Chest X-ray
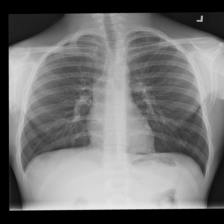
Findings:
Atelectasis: negative
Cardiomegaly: negative
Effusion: negative
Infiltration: negative
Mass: negative
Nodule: negative
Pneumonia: negative
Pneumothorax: negative
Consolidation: negative
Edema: negative
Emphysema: negative
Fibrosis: negative
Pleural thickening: negative
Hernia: negative